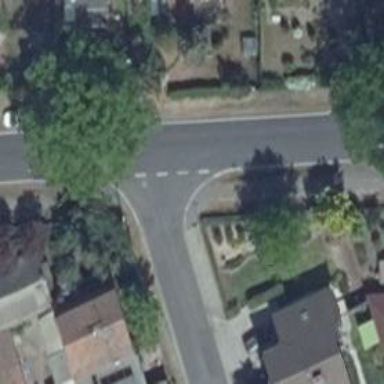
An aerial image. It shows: Residential road with asphalt surface. Both sides have sidewalks.